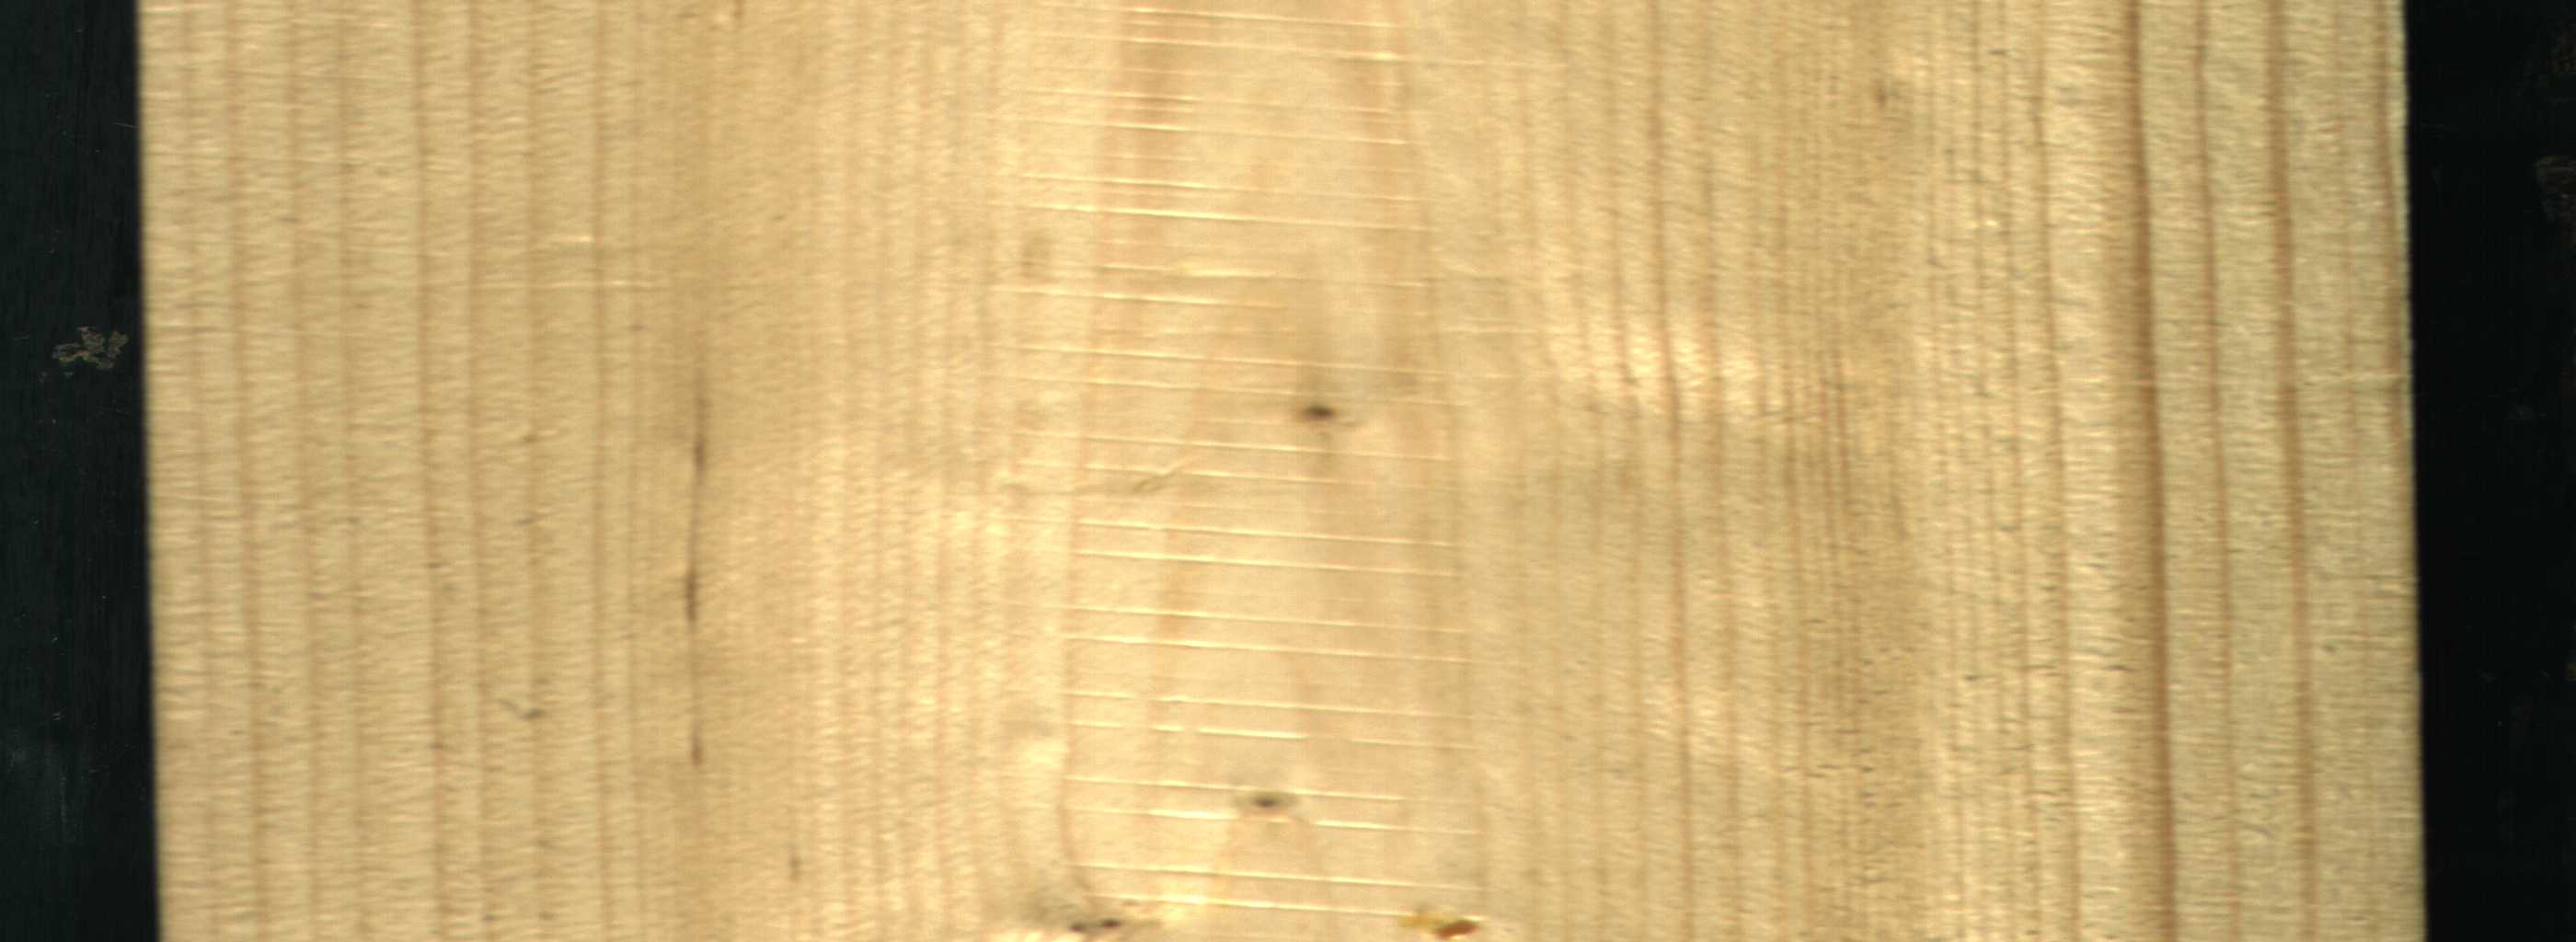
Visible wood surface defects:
resin